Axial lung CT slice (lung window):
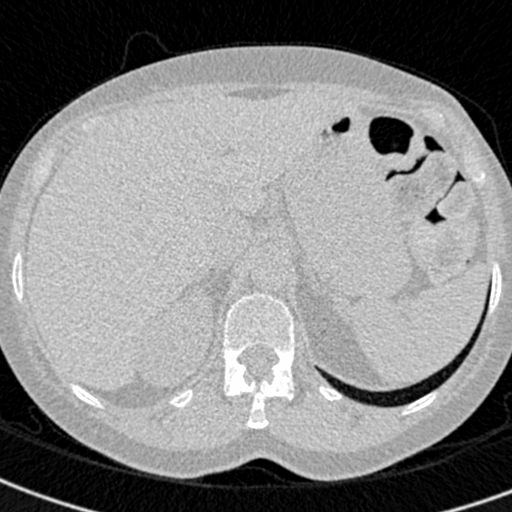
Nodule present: no